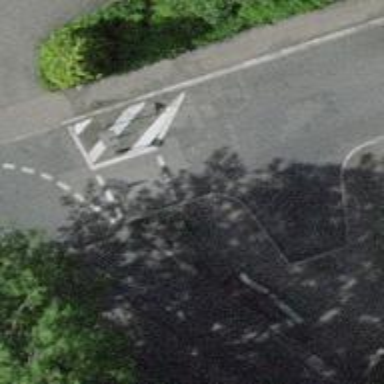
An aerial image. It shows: Bollard barrier.